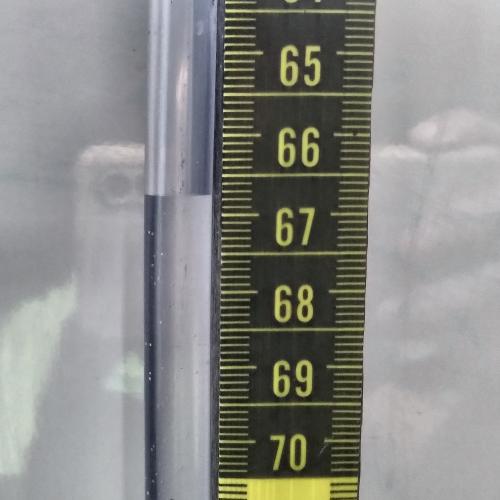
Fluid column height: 66.7 cm